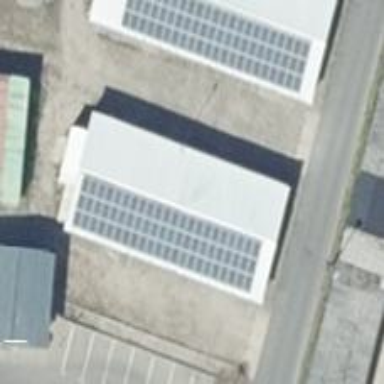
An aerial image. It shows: Solar photovoltaic panel generating electricity through small installation.